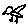
Label: bird